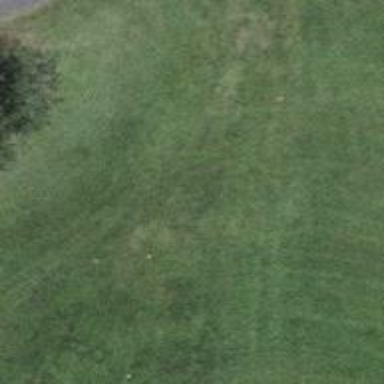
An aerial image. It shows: Designated golf cart track with grade 5 tracktype.